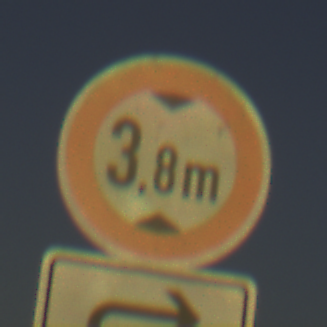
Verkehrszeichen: TatsaechlicheHoehe
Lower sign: RichtungsangabeDurchPfeile5
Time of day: SunriseSunset
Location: Outdoor (RoadRail)
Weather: Clear
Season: NotSpecified
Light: Natural